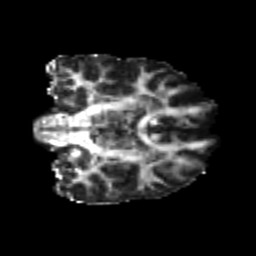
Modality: FA
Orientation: coronal
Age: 24
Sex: female
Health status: healthy
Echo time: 0.074 s